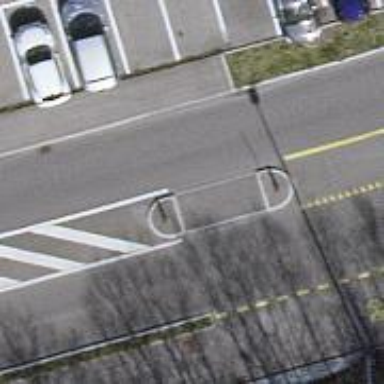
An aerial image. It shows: Unmarked crossing on footway.